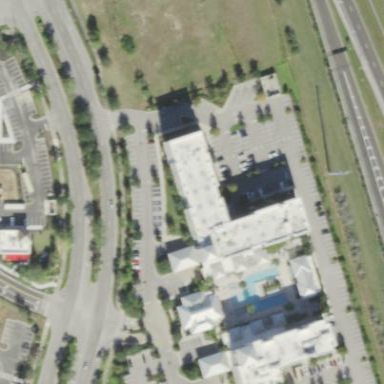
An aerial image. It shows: Hotel building.